Interaction volume radius: 10 \u00c5
Interaction volume height: 15 \u00c5
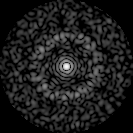
Disorder parameter: 0.8454